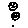
Label: smiley face